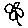
Label: flower